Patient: sex F, age 62
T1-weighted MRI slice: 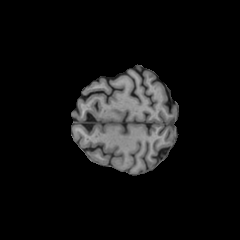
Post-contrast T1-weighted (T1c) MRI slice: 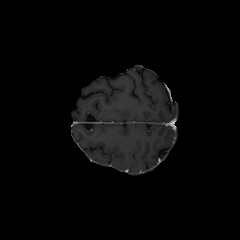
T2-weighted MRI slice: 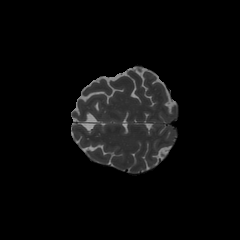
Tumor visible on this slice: no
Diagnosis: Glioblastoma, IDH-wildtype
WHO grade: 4